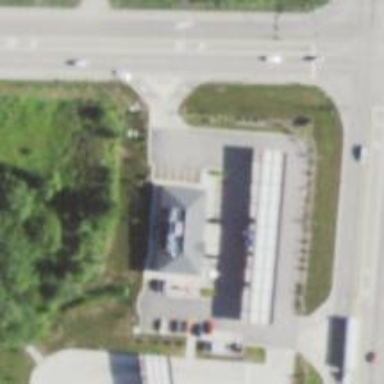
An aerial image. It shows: Convenience shop.